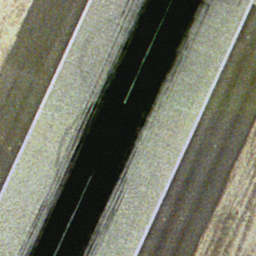
Label: runway